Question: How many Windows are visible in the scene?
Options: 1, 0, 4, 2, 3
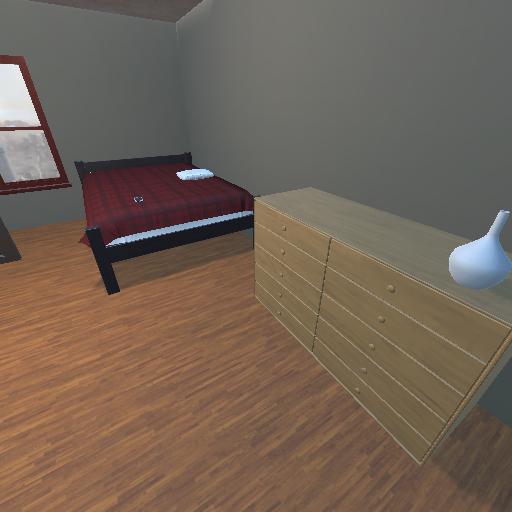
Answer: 1